Question: I have a slightly more advanced class I am trying to write a 'toString()' for
in order to accomplish what I am trying to do I need to be able to change the assignment of certain variables when doing 'toString()'.
TO make it simple I am going to remove a bunch of stuff except what allows it to work.
'''
public enum PacketElementType {
NONE((byte)0, "None"),
BYTE((byte)1, "Byte"),
SHORT((byte)2, "Short"),
INT((byte)3, "Int"),
LONG((byte)4, "Long"),
FLOAT((byte)5, "Float"),
STRING((byte)6, "String"),
BIN((byte)7, "Bin");
private final byte typeValue;
private final String typeName;
PacketElementType(byte type, String name)
{
this.typeValue = type;
this.typeName = name;
}
public String getTypeName() {
return typeName;
}
public byte getTypeValue() {
return typeValue;
}
}
public class Packet {
private final int DEFAULT_SIZE = 1024 * 2;
private final int ADD_SIZE = 1024;
private byte[] _buffer = new byte[1];
private int _ptr = 0;
private int _bodyStart = 0;
private int _elements, _bodyLen = 0;
private int op;
private long id;
public Packet(int op, long id) {
setOp(op);
setId(id);
_buffer = new byte[DEFAULT_SIZE];
}
public int getOp() {
return op;
}
public void setOp(int op) {
this.op = op;
}
public long getId() {
return id;
}
public void setId(long id) {
this.id = id;
}
public PacketElementType peek() {
int pie = _ptr;
if (pie + 2 > _buffer.length)
return PacketElementType.NONE;
return PacketElementType.values()[_buffer[_ptr]];
}
protected Packet putSimple(PacketElementType type, byte... val) {
int len = val.length + 1;
this.ensureSize(len);
_buffer[++_ptr] = type.getTypeValue();
System.arraycopy(val, 0, _buffer, _ptr, val.length);
_ptr += val.length;
_elements++;
_bodyLen += len;
return this;
}
public Packet putByte(byte val) {
return this.putSimple(PacketElementType.BYTE, val);
}
public Packet putByte(boolean val) {
return this.putByte(val ? (byte) 1 : (byte) 0);
}
public byte getByte() throws Exception {
if (this.peek() != PacketElementType.BYTE)
throw new Exception("Expected Byte, got " + this.peek().getTypeName() + ".");
_ptr += 1;
return _buffer[++_ptr];
}
protected void ensureSize(int required) {
if (_ptr + required >= _buffer.length) {
byte[] b = new byte[_buffer.length + Math.max(ADD_SIZE, required * 2)];
System.arraycopy(_buffer, 0, b, 0, _buffer.length);
_buffer = b;
}
}
private boolean isValidType(PacketElementType type)
{
return (type.getTypeValue() >= PacketElementType.BYTE.getTypeValue() && type.getTypeValue() <= PacketElementType.BIN.getTypeValue());
}
protected String toStringHack()
{
StringBuilder result = new StringBuilder();
int prevPtu = _ptr;
_ptr = _bodyStart;
try {
result.append(String.format("Op: %1$08d %3$s, Id: %2$016d
", this.getOp(), this.getId(), Op.getName(this.getOp())));
} catch (IllegalAccessException e) {
e.printStackTrace();
return result.append("Failed to convert packet to string").toString();
}
PacketElementType type;
for (int i = 1; (this.isValidType(type = this.peek()) && _ptr < _buffer.length); ++i)
{
if (type == PacketElementType.BYTE)
{
byte data = 0;
try {
data = getByte();
} catch (Exception e) {
e.printStackTrace();
result.append("Failed to parse element at position ").append(i);
continue;
}
result.append(String.format("%1&03d [%2$s] Byte : %3$s", i, String.format("%1$016d", data), data));
}
}
return result.toString();
}
//TODO: toString
@Override
public String toString()
{
return toStringHack();
}
}
public class Op {
public class Msgr
{
}
public static String getName(int op) throws IllegalAccessException {
for (Field field : Op.class.getFields())
{
if ((int)field.get(null) == op)
return field.getName();
}
for (Field field : Op.Msgr.class.getFields())
{
if ((int)field.get(null) == op)
return field.getName();
}
return "?";
}
}
'''
<URL>
[
When debugging, '_ptr' won't set in 'toString()', when not debugging, '_ptr' won't set in 'putSimple()'.
I'm so close to pulling my hair out, please and thanks, if you could help me I would really be glad! Please and thank you again!
To test for this bug please review the following example:
'''
Packet p = new Packet(1, 10001).putByte(true);
Toast.makeText(this, p.toString(), Toast.LENGTH_LONG).show();
'''
for me I throw this inside the built in test class first, and then tried it in the onCreate from the main activity.
'toString()' will only return the Op and Id because '_ptr' is at , 'peek()' will attempt to read the byte starting at that position instead of at 0 where it would find our 1 byte.
# Edit
It seems like... '_ptr = _bodyStart;' is being seen as something other than an assignment, is this possible?
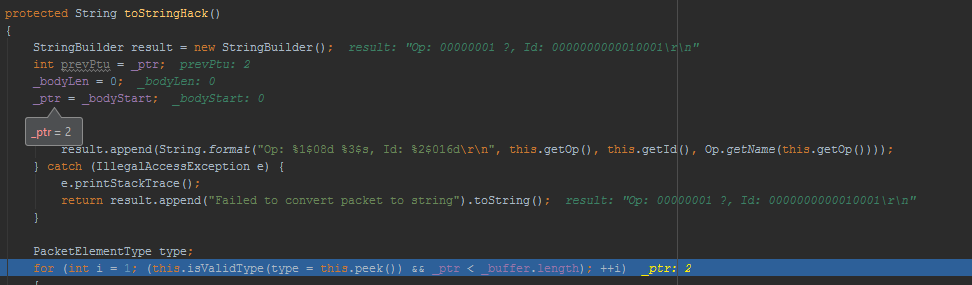
Answer: so it turns out I was missing just one small tiny little details..... Not tiny at all, I apologize for not seeing this earlier. 'toString()' would fail because of a malformed 'String.format()' call as well as the failure to set 'ptr' back to it's original value after 'toString()' was completed.
'''
result.append(String.format("%1&03d [%2$s] Byte : %3$s", i, String.format("%1$016d", data), data));
'''
Should have been (where right after '%1' I had an '&' instead of a '$')
'''
String hello = String.format("%1$03d [%2$s] Byte : %3$d
", i, StringUtils.leftPad(String.format("%02X", data), 16, '.'), (int) data);
'''
and just before returning the string, I needed to do the following
'''
ptr = prevPtu;
'''
with that, the following happens:
<URL>